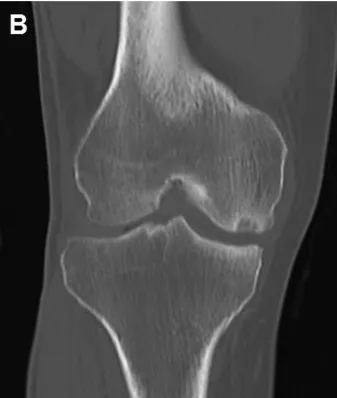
(B) Multiplanar reconstruction indicated a sclerotic band in the weight-bearing area of the medial femoral condyle.
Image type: radiology (ct)